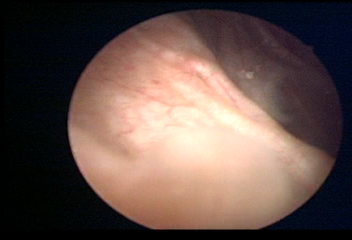
Modality: WLC
Class: Anatomical landmarks
Subclass: UreteralOrifice
Bladder cancer association: No
Annotated structures: Right ureteral orifice